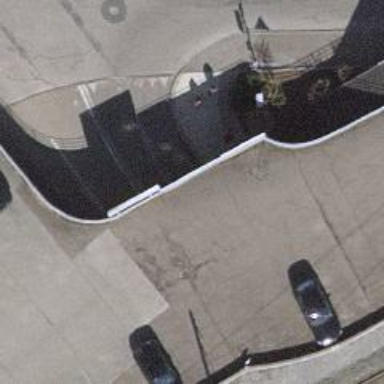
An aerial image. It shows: Entrance to multi-storey parking facility.